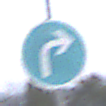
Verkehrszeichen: VorgeschriebeneFahrtrichtungRechts
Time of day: SunriseSunset
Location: Outdoor (Suburban)
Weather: Clear
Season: NotSpecified
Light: Natural